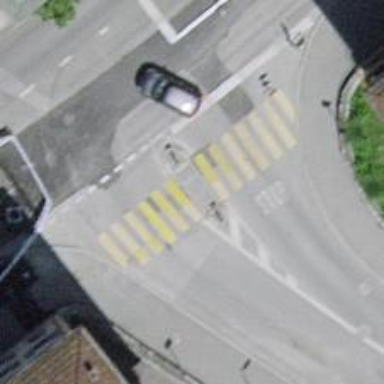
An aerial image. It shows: Asphalt footway with marked crossing and pedestrian island.